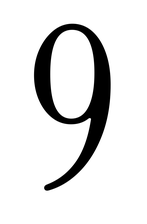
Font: InstrumentSerif-Regular